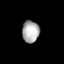
Tissue: prostate
Cell type: Fibroblasts
Senescence score: 0.7153
Nuclear area (px): 367
Mean DAPI intensity: 173.155